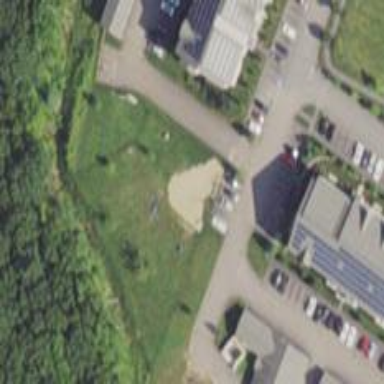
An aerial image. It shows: Dog park for leisure land.